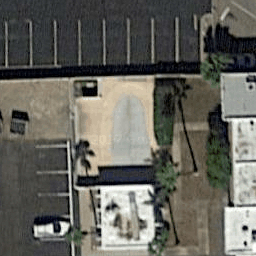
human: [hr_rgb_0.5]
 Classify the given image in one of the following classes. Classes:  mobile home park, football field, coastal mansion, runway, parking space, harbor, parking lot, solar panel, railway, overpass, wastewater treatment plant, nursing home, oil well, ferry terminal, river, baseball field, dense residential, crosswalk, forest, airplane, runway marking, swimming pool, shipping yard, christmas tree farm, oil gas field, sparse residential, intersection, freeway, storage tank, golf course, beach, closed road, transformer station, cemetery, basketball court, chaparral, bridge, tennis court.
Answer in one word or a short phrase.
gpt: swimming pool